Interaction volume radius: 10 \u00c5
Interaction volume height: 40 \u00c5
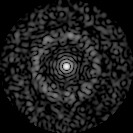
Disorder parameter: 0.8489